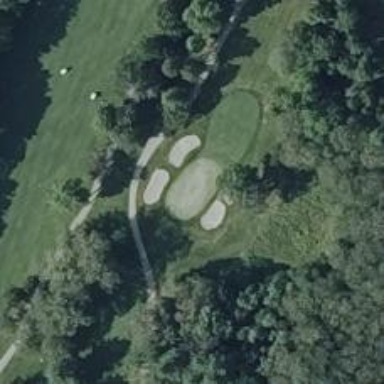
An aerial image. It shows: View of golf hole.